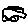
Label: car